Interaction volume radius: 5 \u00c5
Interaction volume height: 20 \u00c5
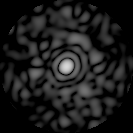
Disorder parameter: 0.8794